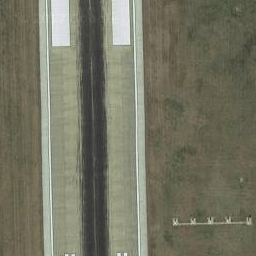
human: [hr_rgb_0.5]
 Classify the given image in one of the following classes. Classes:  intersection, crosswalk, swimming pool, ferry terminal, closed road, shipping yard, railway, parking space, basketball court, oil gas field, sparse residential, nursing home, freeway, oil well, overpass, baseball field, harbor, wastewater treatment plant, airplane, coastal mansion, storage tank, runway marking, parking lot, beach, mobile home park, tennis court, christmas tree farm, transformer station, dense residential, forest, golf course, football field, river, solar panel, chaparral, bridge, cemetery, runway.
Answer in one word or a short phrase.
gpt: runway